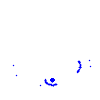
Particle: pion